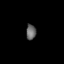
Tissue: lung
Cell type: Epithelial cells
Senescence score: 0.2426
Nuclear area (px): 153
Mean DAPI intensity: 98.941